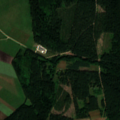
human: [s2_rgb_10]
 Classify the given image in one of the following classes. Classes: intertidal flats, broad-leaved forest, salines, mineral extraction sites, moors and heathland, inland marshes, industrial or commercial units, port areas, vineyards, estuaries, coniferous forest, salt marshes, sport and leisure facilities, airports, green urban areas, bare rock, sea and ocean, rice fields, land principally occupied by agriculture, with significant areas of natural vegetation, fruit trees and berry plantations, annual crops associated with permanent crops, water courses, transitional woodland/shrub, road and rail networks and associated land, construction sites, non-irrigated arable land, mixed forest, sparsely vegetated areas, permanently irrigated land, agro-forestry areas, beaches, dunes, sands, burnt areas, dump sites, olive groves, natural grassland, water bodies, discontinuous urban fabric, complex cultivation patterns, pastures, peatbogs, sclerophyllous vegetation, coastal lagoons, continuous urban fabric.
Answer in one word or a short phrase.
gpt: non-irrigated arable land, pastures, land principally occupied by agriculture, with significant areas of natural vegetation, coniferous forest, mixed forest